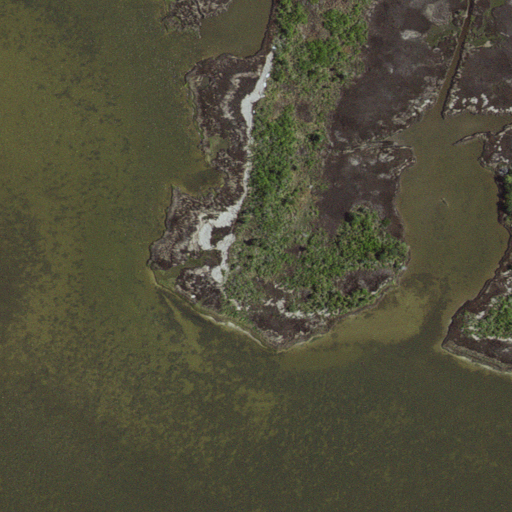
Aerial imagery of cape in North Carolina named Cedar Point containing open water, herbaceous wetlands, and woody wetlands